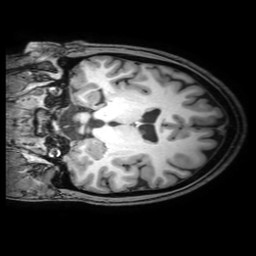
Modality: T1w
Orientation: coronal
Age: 31
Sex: male
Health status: healthy
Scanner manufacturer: philips
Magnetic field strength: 3 T
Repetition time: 0.0079 s
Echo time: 0.0035 s